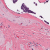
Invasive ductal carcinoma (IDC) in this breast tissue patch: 0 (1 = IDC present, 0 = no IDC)